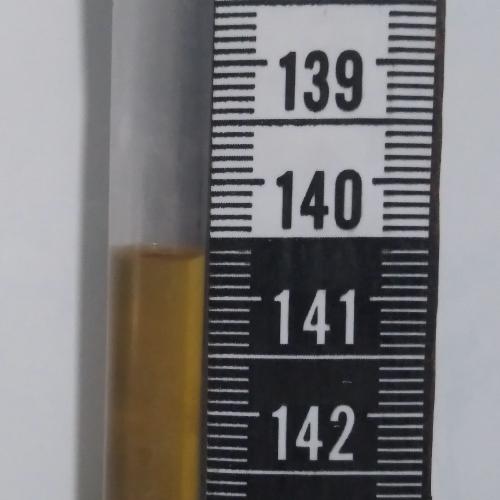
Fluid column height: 140.6 cm